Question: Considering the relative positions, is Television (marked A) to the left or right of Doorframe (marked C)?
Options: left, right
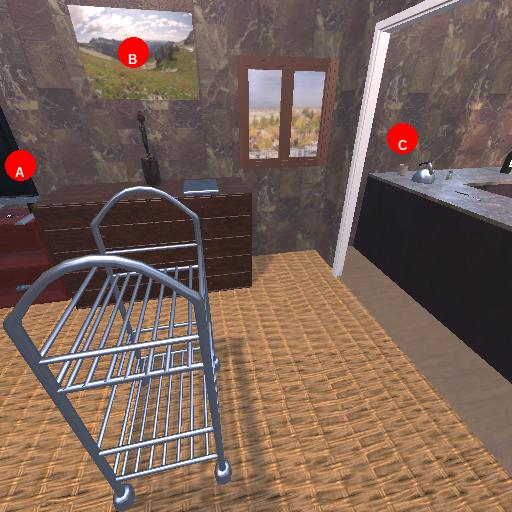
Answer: left